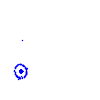
Particle: pion